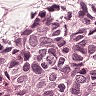
Metastatic tissue present: yes